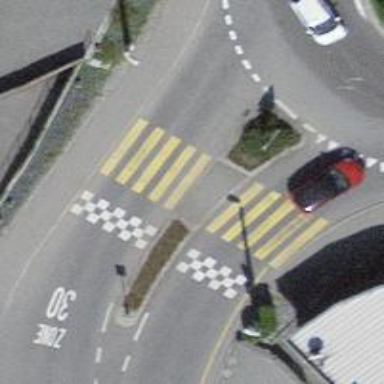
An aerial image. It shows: Uncontrolled zebra crossing with notable zebra markings.